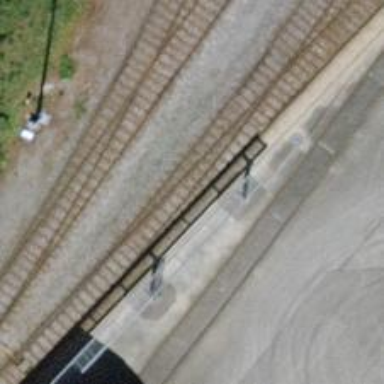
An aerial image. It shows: Railway switch.